Aerial crown-view tile of a tropical tree (Barro Colorado Island, Panama), acquired 20250217:
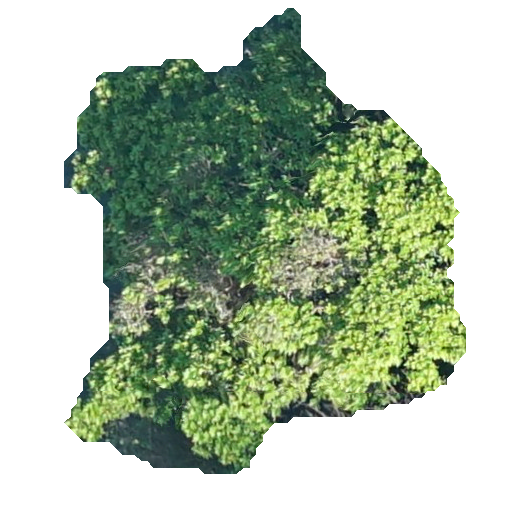
Species: Anacardium excelsum
GBIF accepted scientific name: Anacardium excelsum
Crown area: 186.989 m²